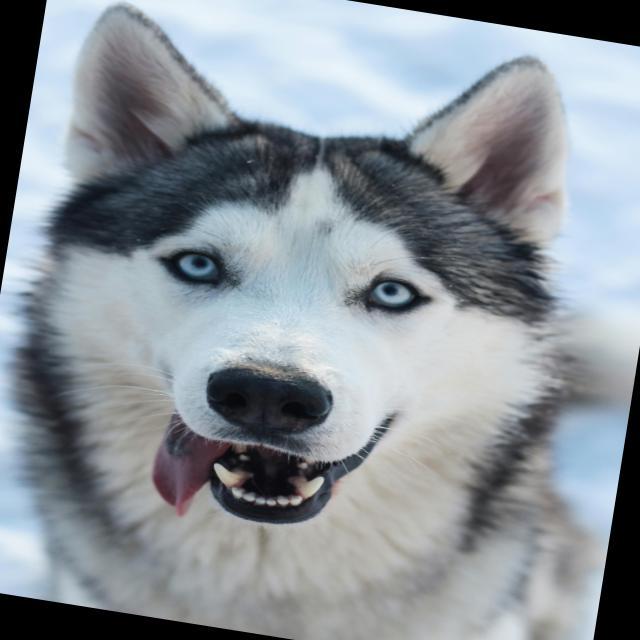
Healthy canine skin — no visible lesions, inflammation, or abnormalities. The skin and coat appear normal.